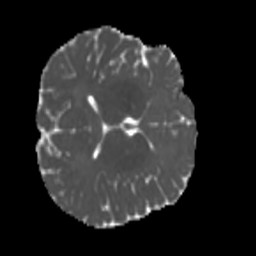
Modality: MD
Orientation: axial
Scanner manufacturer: siemens
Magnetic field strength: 3 T
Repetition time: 4 s
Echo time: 0.0594 s